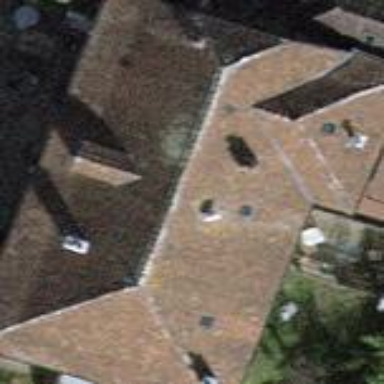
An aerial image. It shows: Hipped-roof house with roof tiles.